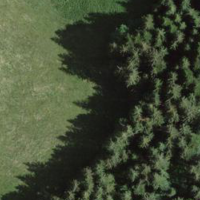
EUNIS habitat code: 44
Species observed at this site:
Equisetum sylvaticum